Question: I want to add this to my user interface, i'm new to Android, so please be kind with the terminology :):

How do I make sections for the "SearchBox" and the "Btns"?
Thank you.
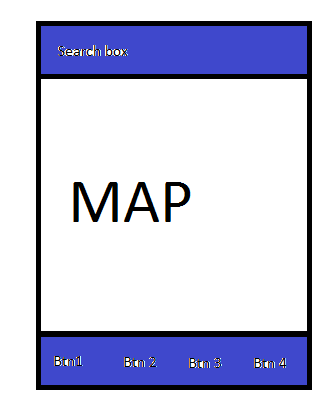
Answer: Since you're new to Android, the best way to learn it is to look at documentation and their examples. For your simple purpose, I would take a look at this 'LinearLayout' <URL>.
In your case, the two different Views you need is 'EditText' for the search bar and 'Button' for, of course, the buttons. It may be helpful in your case to use the 'android:layout_alignParentTop="true"' and 'android:layout_alignParentBottom="true"' tags for the "bars". The row of buttons should be in their own 'LinearLayout' which you can orient in a horizontal direction, then put it inside the 'LinearLayout'.